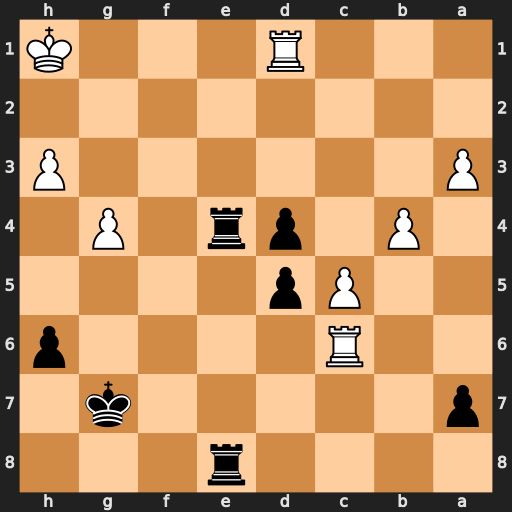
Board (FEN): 4r3/p5k1/2R4p/2Pp4/1P1pr1P1/P6P/8/3R3K
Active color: b
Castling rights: -
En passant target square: -
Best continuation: Re1+ Rxe1 Rxe1+ Kg2 d3